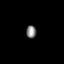
Tissue: prostate
Cell type: Myeloid cells
Senescence score: 0.7302
Nuclear area (px): 129
Mean DAPI intensity: 128.388